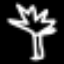
Label: palm tree